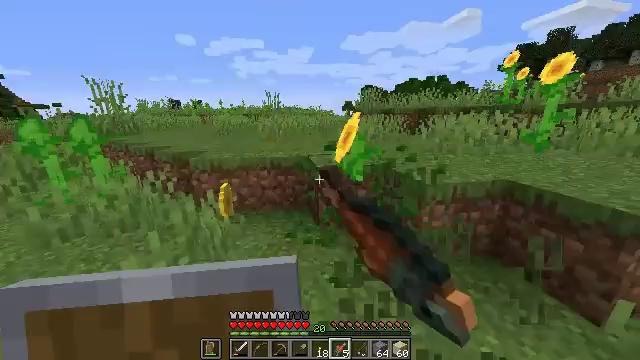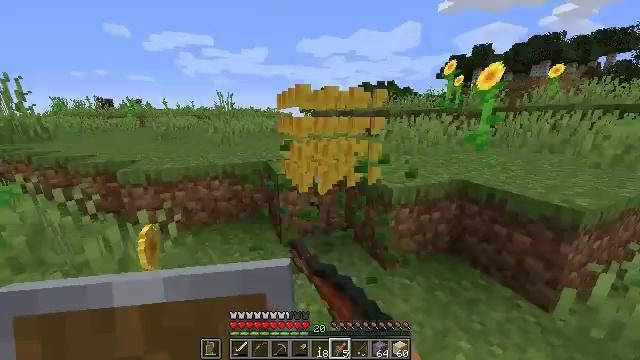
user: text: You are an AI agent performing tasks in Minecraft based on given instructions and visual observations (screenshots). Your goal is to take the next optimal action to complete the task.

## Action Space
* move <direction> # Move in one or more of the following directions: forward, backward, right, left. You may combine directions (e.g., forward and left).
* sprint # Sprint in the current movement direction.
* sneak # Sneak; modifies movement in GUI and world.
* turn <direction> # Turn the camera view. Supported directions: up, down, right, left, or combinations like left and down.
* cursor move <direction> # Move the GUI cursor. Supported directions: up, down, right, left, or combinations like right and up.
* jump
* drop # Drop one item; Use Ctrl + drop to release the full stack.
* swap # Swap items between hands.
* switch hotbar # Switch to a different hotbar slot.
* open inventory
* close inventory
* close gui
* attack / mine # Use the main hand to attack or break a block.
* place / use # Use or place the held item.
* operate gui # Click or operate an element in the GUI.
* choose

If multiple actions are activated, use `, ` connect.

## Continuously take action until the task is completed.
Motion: motion action
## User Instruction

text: Attack the sunflower to harvest it.
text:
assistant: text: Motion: turn right, attack / mine
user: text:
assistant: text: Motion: turn right